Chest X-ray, PA view. Patient: 42 years old, sex M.
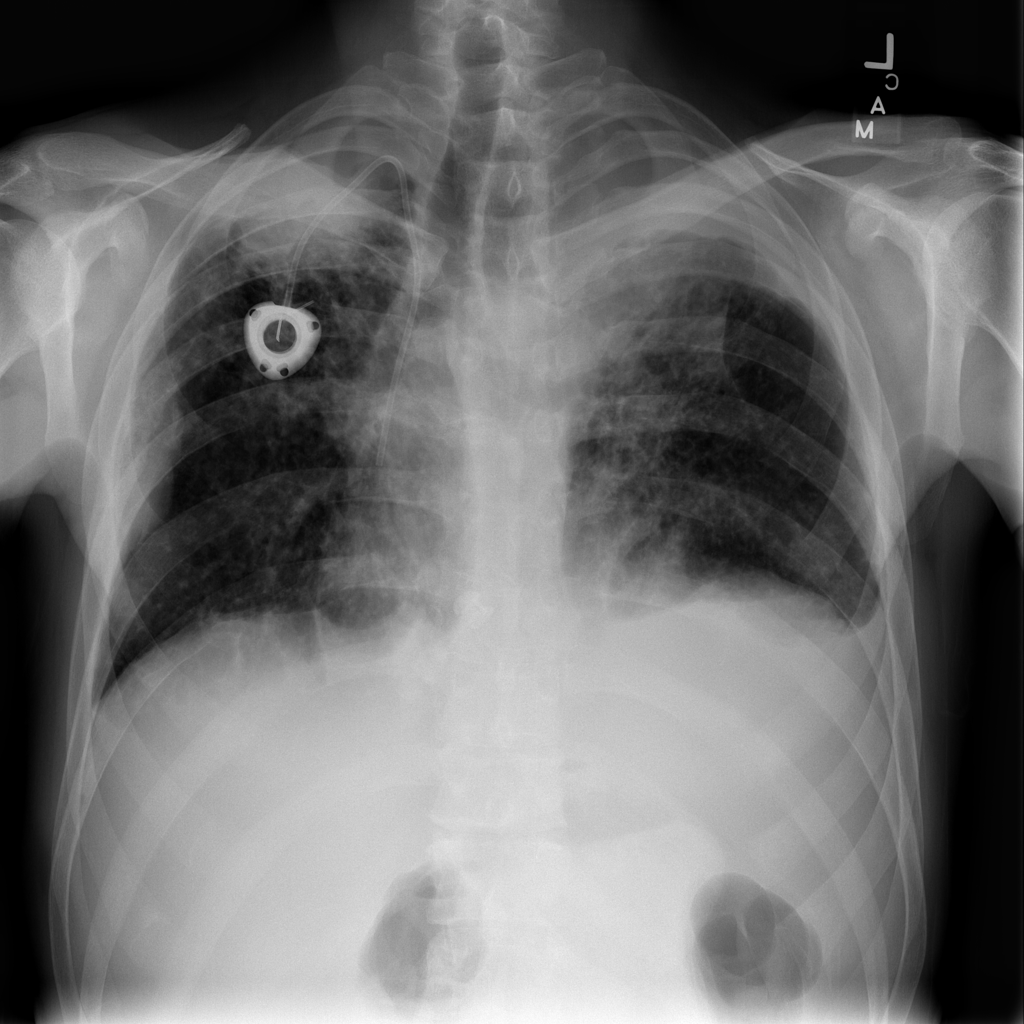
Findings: Mass